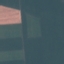
Land use / land cover: AnnualCrop